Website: crate-barrel
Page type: review-order
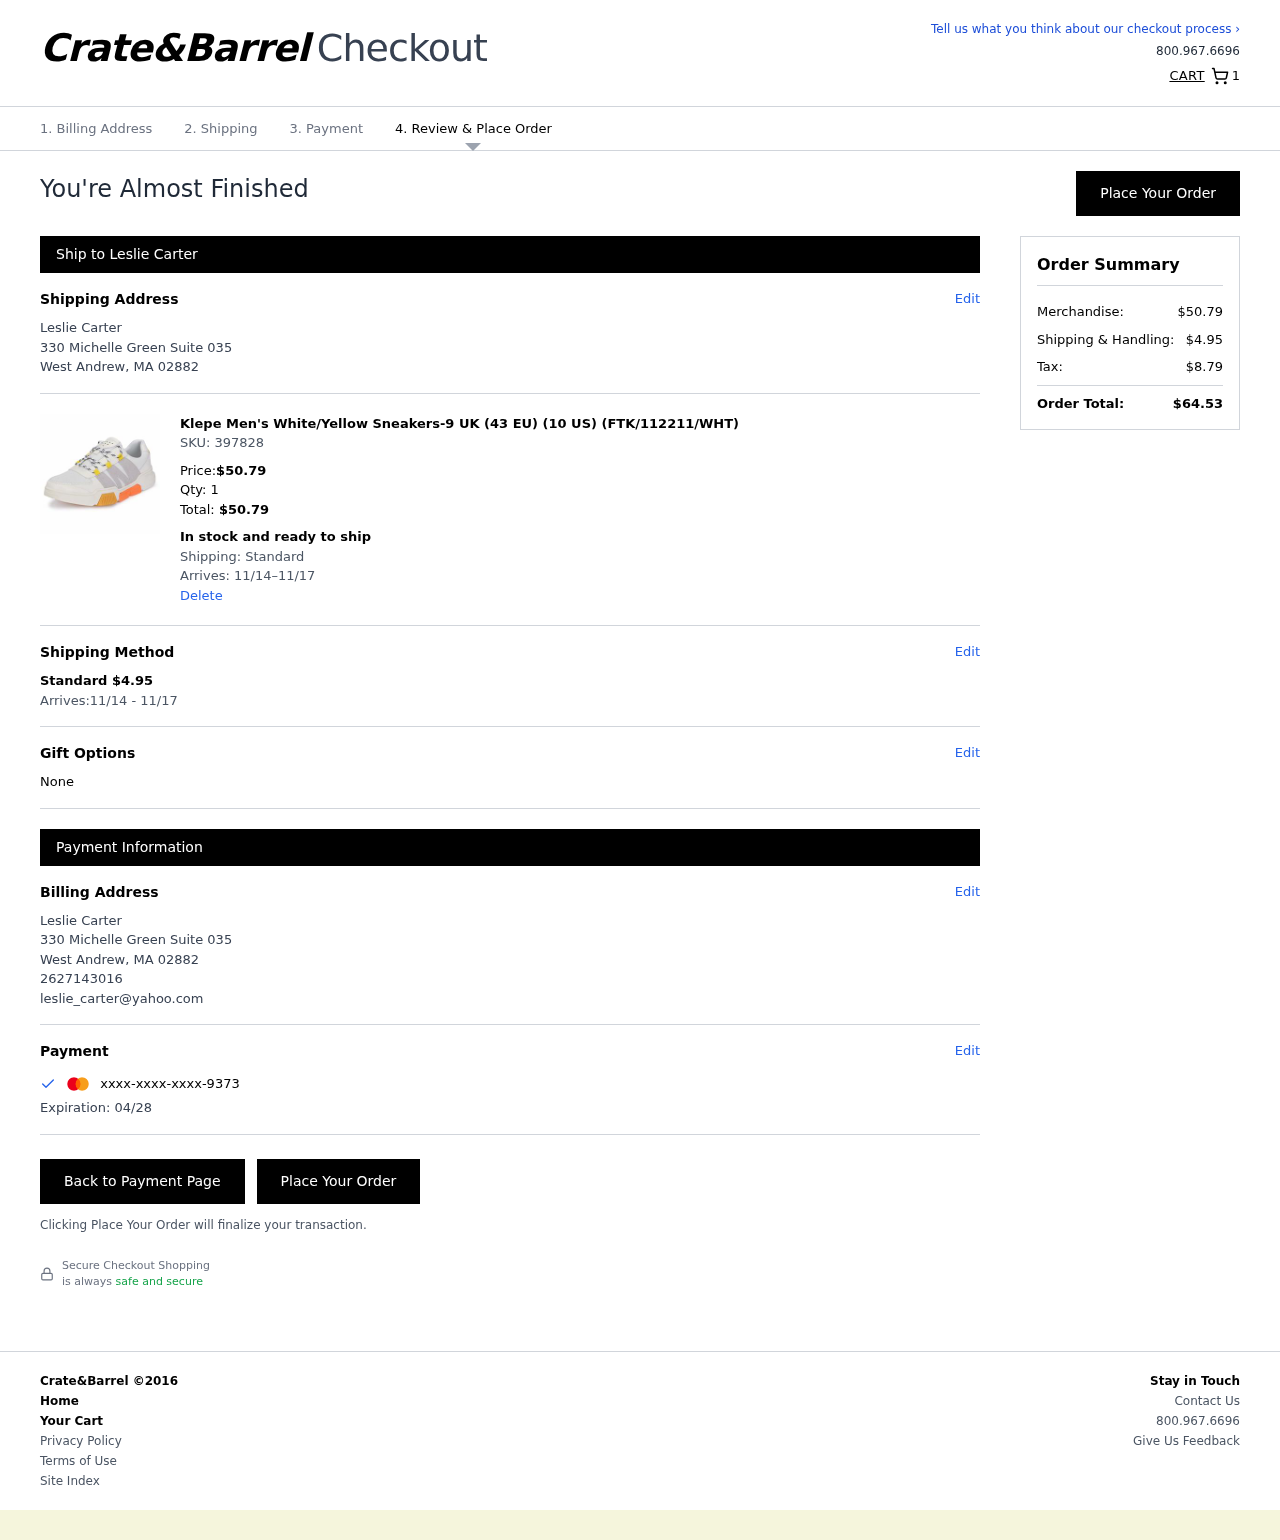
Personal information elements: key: PII_CARD_EXPIRY
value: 04/28
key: PII_CARD_LAST4
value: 9373
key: PII_EMAIL
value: leslie_carter@yahoo.com
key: PII_FULLNAME
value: Leslie Carter
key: PII_PHONE
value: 2627143016
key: PII_FIRSTNAME
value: Leslie
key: PII_LASTNAME
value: Carter
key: PII_FULLNAME2
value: Leslie Carter
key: PII_FULLNAME3
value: Leslie Carter
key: PII_FIRSTNAME2
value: Leslie
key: PII_FIRSTNAME3
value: Leslie
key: PII_LASTNAME2
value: Carter
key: PII_LASTNAME3
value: Carter
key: PII_FIRSTNAME_DERIVED
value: Leslie
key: PII_LASTNAME_DERIVED
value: Carter
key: PII_FULLNAME_DERIVED
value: Leslie Carter
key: PII_NAME_FULL_DERIVED
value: Leslie Carter
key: PII_STREET
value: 330 Michelle Green Suite 035
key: PII_CITY
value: West Andrew
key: PII_STATE_ABBR
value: MA
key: PII_POSTCODE
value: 02882
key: PII_POSTCODE_FULL
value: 02882
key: PII_POSTCODE_NUMERIC
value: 2882
Product elements: key: PRODUCT1_NAME
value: Klepe Men's White/Yellow Sneakers-9 UK (43 EU) (10 US) (FTK/112211/WHT)
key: PRODUCT1_PRICE
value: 50.79
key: PRODUCT1_QUANTITY
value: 1
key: PRODUCT1_TOTAL
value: $50.79
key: PRODUCT_SKU_ID
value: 397828
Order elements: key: ORDER_NUM_ITEMS
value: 1
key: ORDER_DELIVERY_RANGE
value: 11/14–11/17
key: ORDER_SHIPPING_COST2
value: $4.95
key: ORDER_DELIVERY_RANGE2
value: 11/14 - 11/17
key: ORDER_SUBTOTAL
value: $50.79
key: ORDER_SHIPPING_COST3
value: $4.95
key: ORDER_TAX
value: $8.79
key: ORDER_TOTAL
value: $64.53